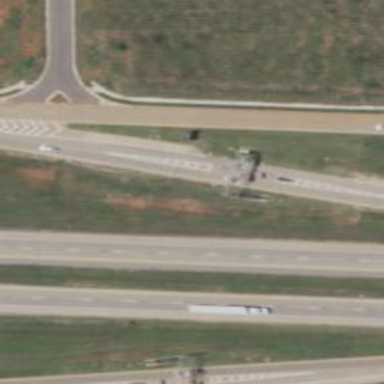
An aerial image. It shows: Toll gantry on the road.